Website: crate-barrel
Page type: billing-address
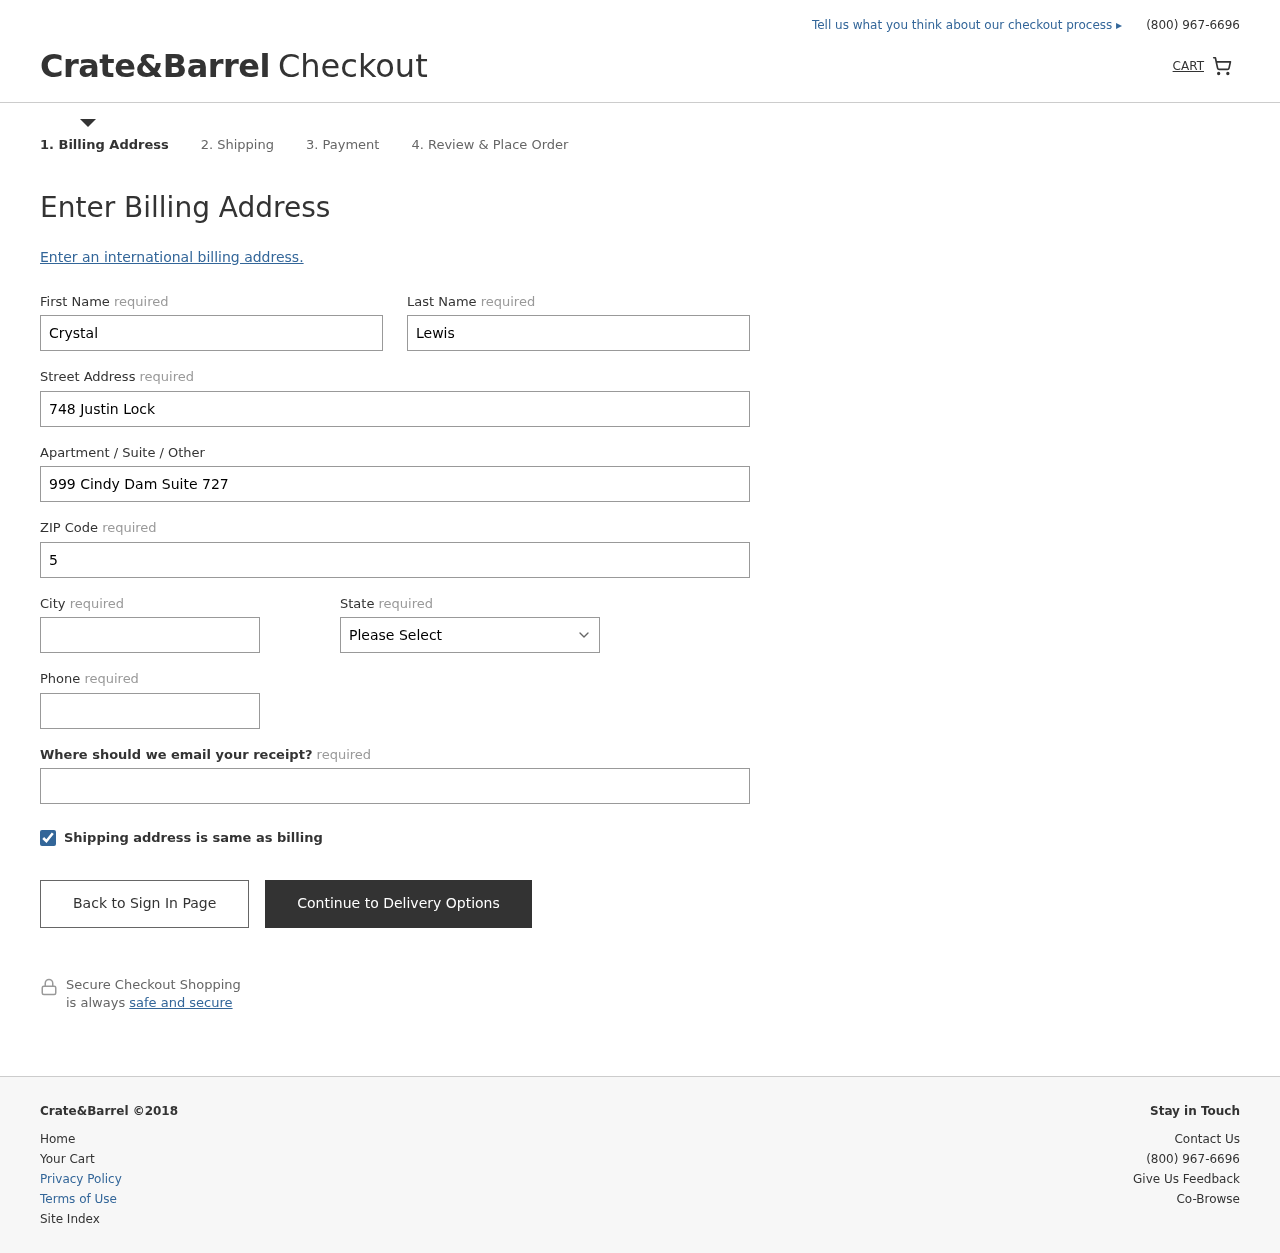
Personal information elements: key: PII_STATE
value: Ohio
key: PII_FIRSTNAME
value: Crystal
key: PII_LASTNAME
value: Lewis
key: PII_STREET
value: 748 Justin Lock
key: PII_STREET2
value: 999 Cindy Dam Suite 727
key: PII_POSTCODE
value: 54068
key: PII_CITY
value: Cruzhaven
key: PII_PHONE
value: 7334713135
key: PII_EMAIL
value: crystal_lewis@gmail.com